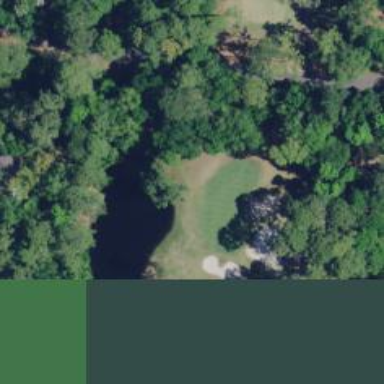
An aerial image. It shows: View of golf hole.